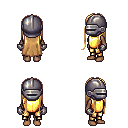
a pixel art fantasy rpg character, female body template, human, dark skin, gold chest armor, gold greaves, light blonde extra-long hairstyle, metal helm, metal gloves, four views (front, back, left, right), 2x2 character sprite sheet, small pixel art, hard edges, no anti-aliasing